Aerial crown-view tile of a tropical tree (Barro Colorado Island, Panama), acquired 20250512:
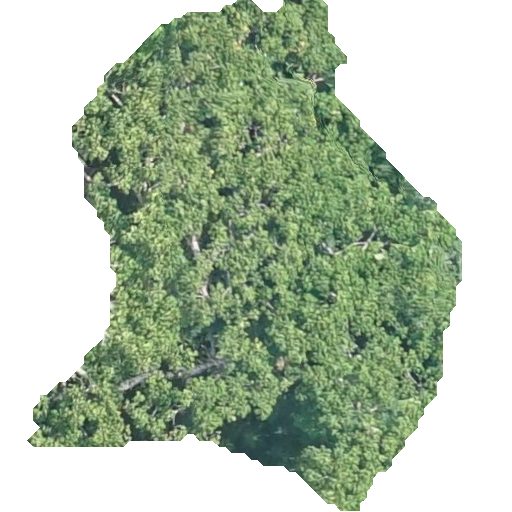
Species: Sterculia apetala
GBIF accepted scientific name: Sterculia apetala
Crown area: 206.231 m²